Question: So, I have a list of items which are displayed 'inline-block'. What I'ld like is when you click on a cell, the lines under it go down. Problem is, simply adding a 'margin-bottom' won't work, like showed with <URL>.
See, the one which should be opened is left alone on her line. What I'd like is something like that:

Any idea?
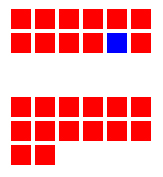
Answer: The default alignment of 'inline-block' elements is 'baseline', meaning tall and short items will align the bottom of the text line. If you give the '<li>' elements 'vertical-align: top', i believe you get what you want;
'''
li {
list-style-type: none;
display: inline-block;
width: 20px;
height: 20px;
background-color: red;
margin-top: 4px;
vertical-align: top; /* added */
}
'''
<URL>